RGB frame:
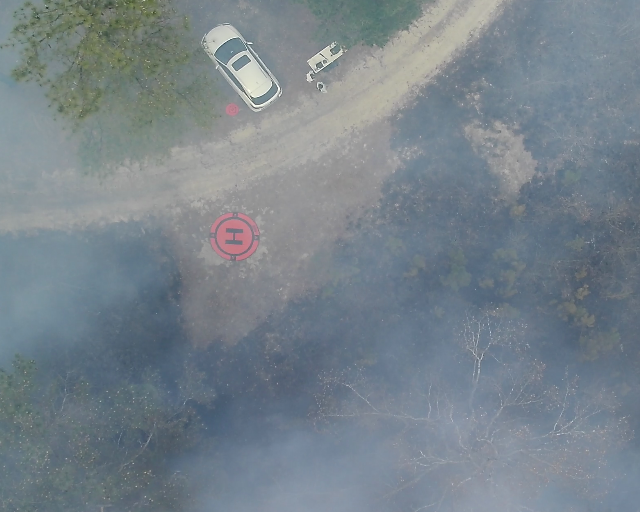
Thermal frame:
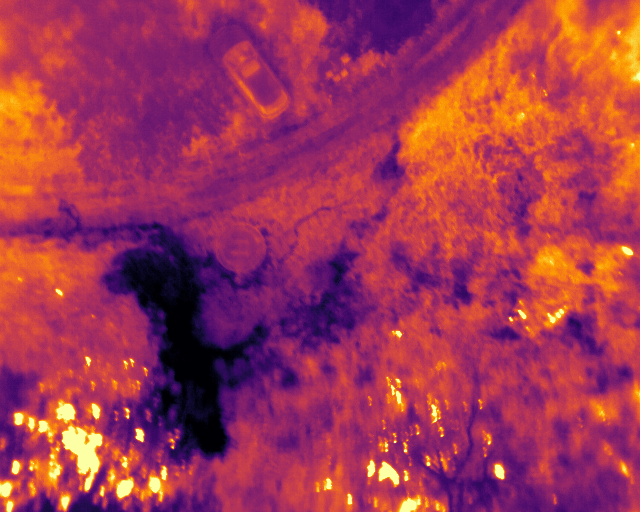
Captured: 2026-02-26 03:11:50
Pixels at or above 80 °C: 282 (fraction of frame: 0.0008606)